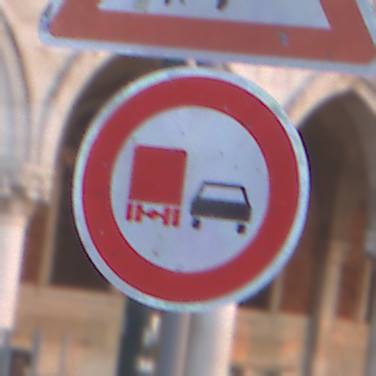
Verkehrszeichen: UeberholverbotKraftfahrzeuge
Zusatzzeichen oben: KinderRechts
Umgebung: Outdoor, Urban
Tageszeit: SunriseSunset
Wetter: Clear
Licht: Natural
Jahreszeit: NotSpecified
Kontrast: MediumContrast